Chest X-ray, PA view. Patient: 59 years old, sex F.
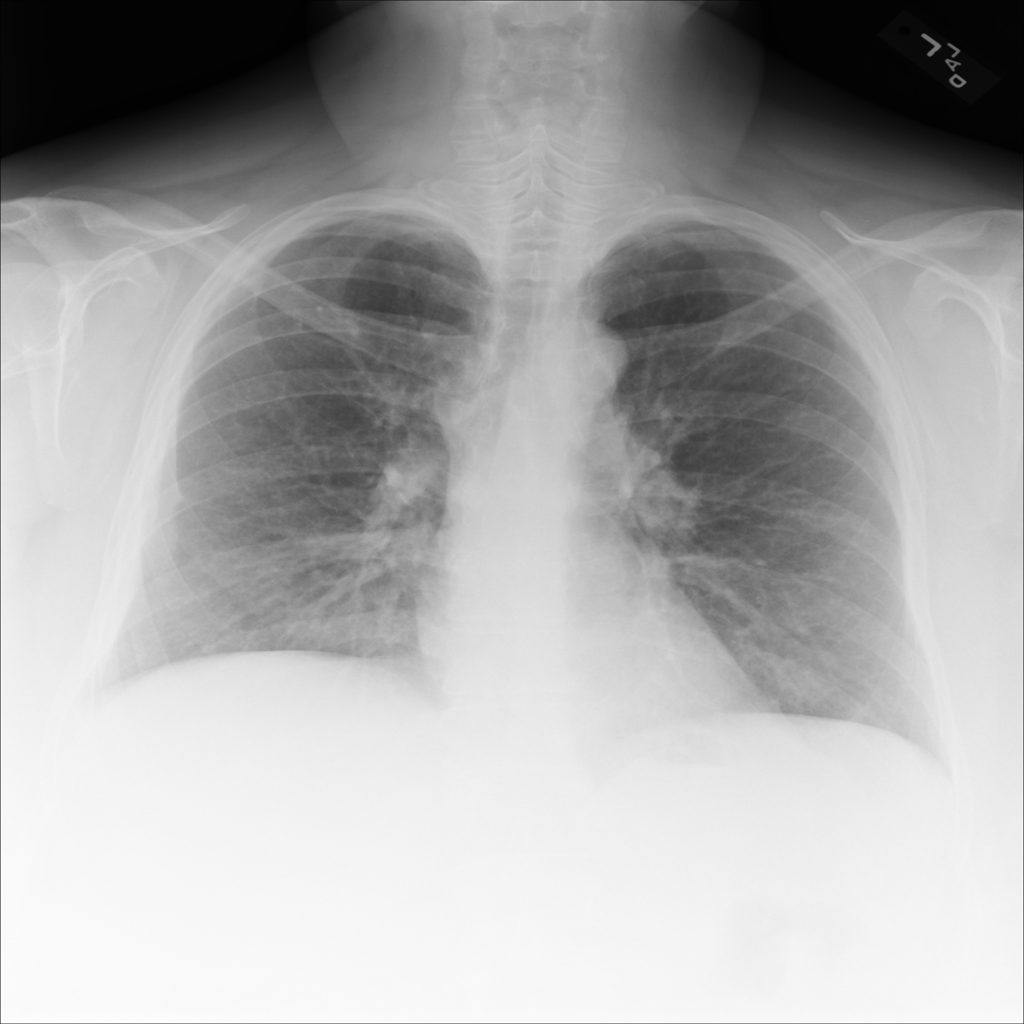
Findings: Infiltration